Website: home-depot
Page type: customer-info-address
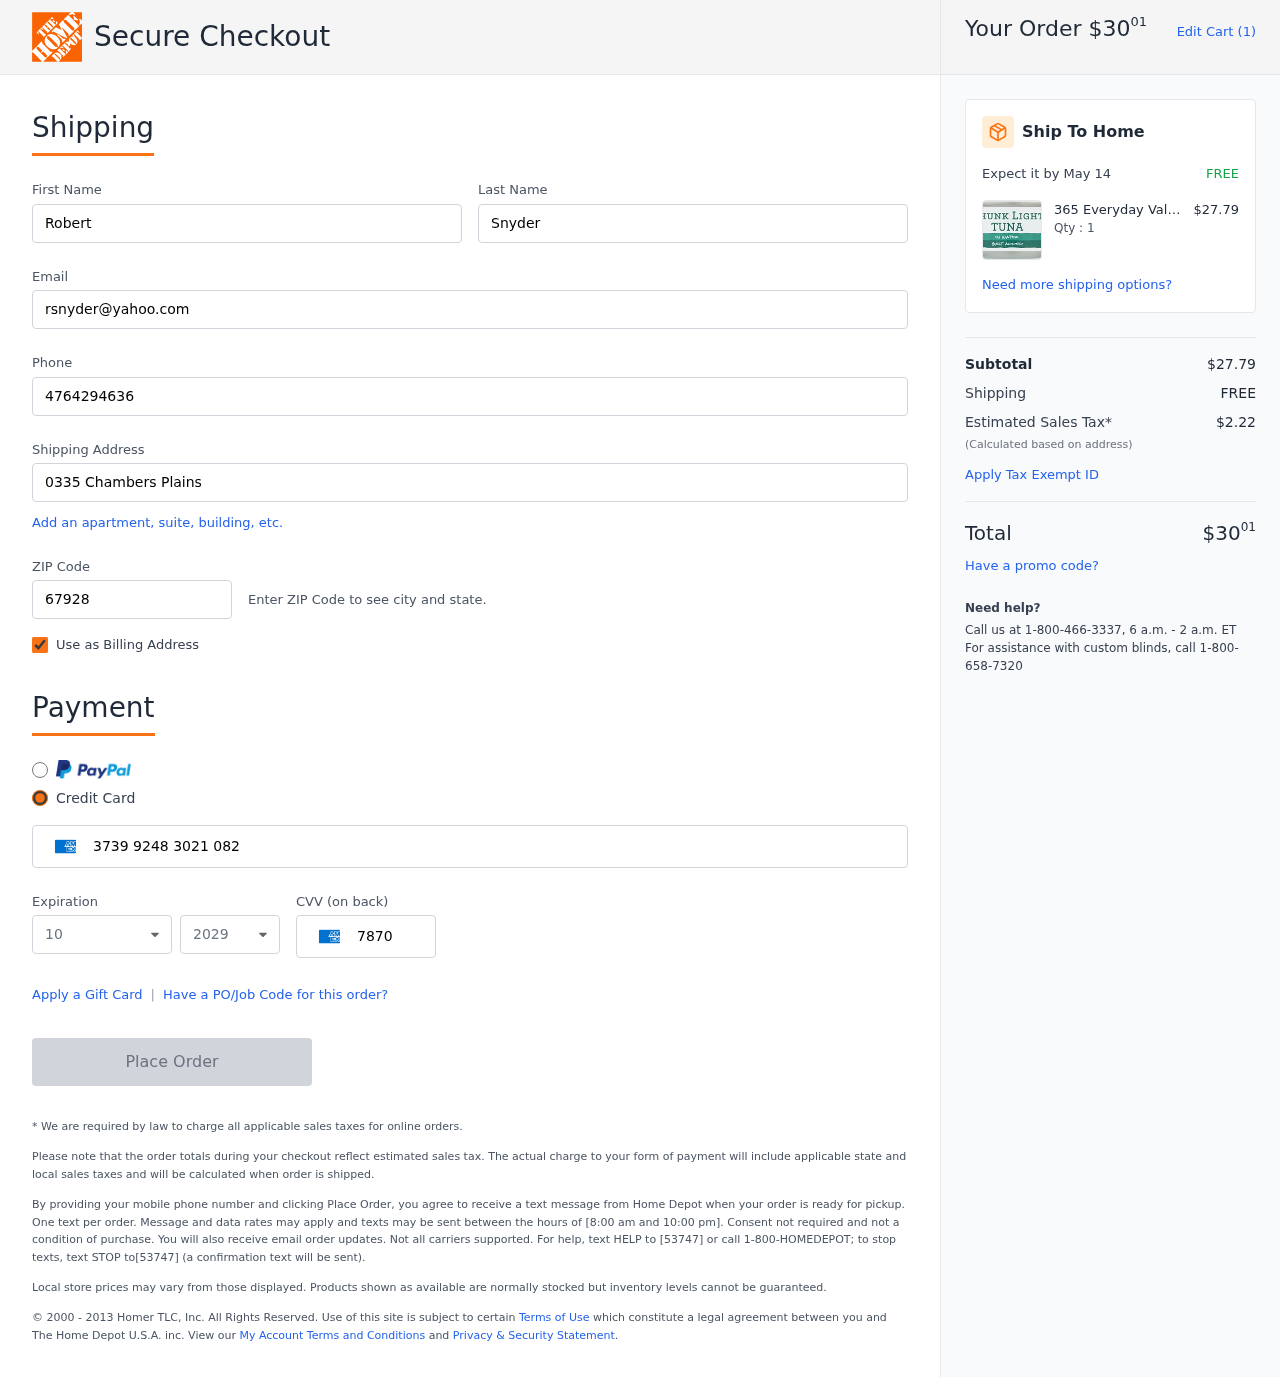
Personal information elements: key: PII_CARD_CVV
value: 7870
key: PII_CARD_EXPIRY_MONTH
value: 10
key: PII_CARD_EXPIRY_YEAR
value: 29
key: PII_CARD_NUMBER
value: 3739 9248 3021 082
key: PII_EMAIL
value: rsnyder@yahoo.com
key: PII_FIRSTNAME
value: Robert
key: PII_LASTNAME
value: Snyder
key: PII_PHONE
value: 4764294636
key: PII_POSTCODE
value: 67928
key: PII_STREET
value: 0335 Chambers Plains
Product elements: key: PRODUCT1_BRAND
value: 365 Everyday Value
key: PRODUCT1_NAME
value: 365 Everyday Value, Chunk Light Tuna in Water, Salt Added, 5 oz
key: PRODUCT1_PRICE
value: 27.79
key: PRODUCT1_QUANTITY
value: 1
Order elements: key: ORDER_TOTAL
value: $3001
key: ORDER_NUM_ITEMS
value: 1
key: ORDER_DELIVERY_DATE
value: May 14
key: ORDER_SUBTOTAL
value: $27.79
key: ORDER_SHIPPING_COST
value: FREE
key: ORDER_TAX
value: $2.22